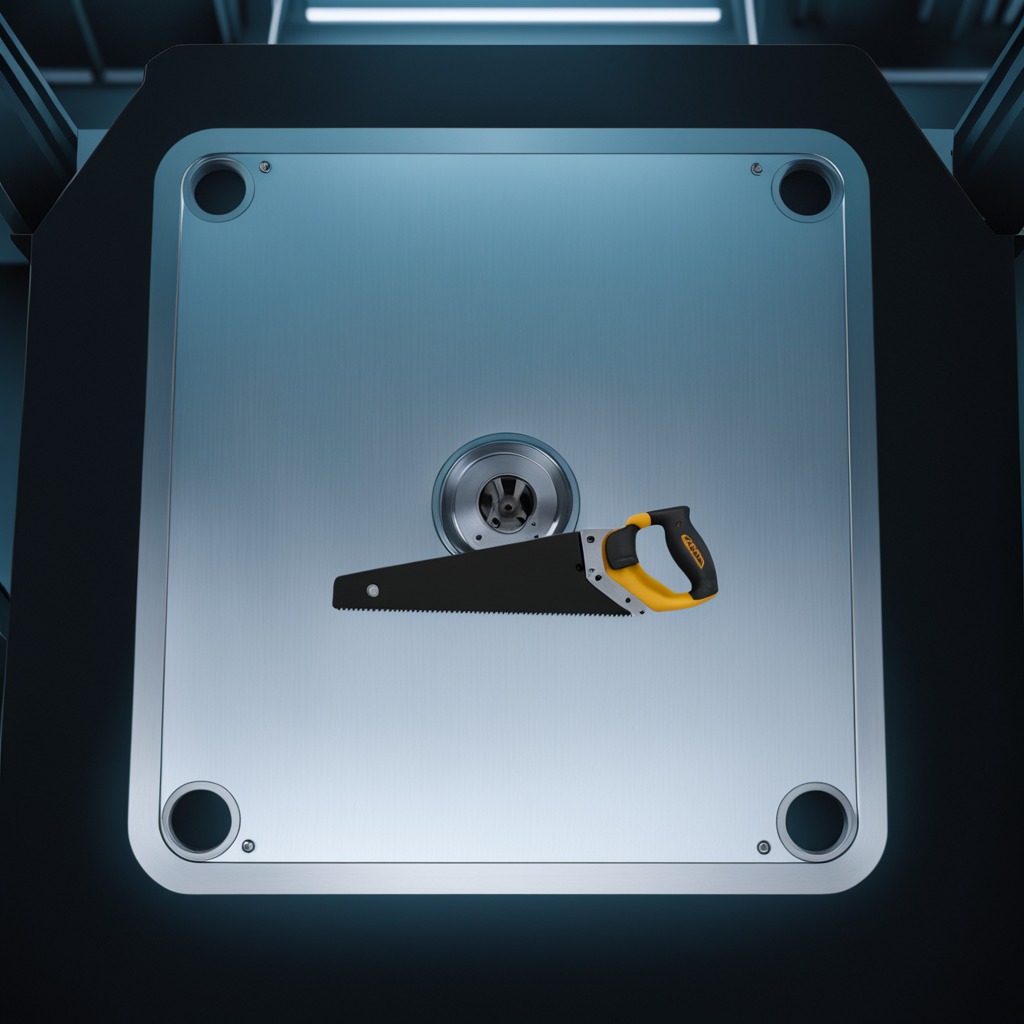
A metal saw is lying on a metal table in a machine shop under fluorescent lights.